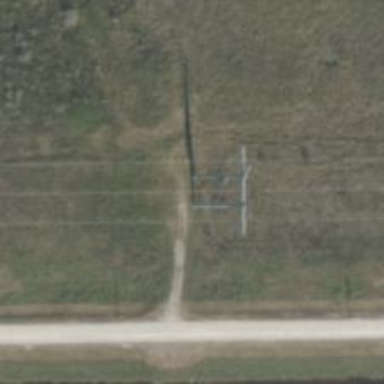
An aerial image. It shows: H-frame power tower design.